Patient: sex F, age 43
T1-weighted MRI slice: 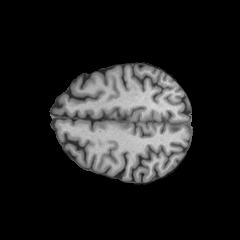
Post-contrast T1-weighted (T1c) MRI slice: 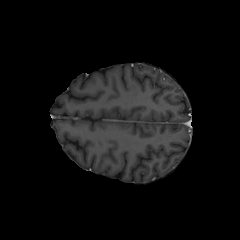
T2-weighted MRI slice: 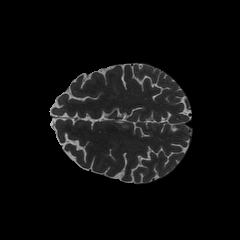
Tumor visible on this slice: no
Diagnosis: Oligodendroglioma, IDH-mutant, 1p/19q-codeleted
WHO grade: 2